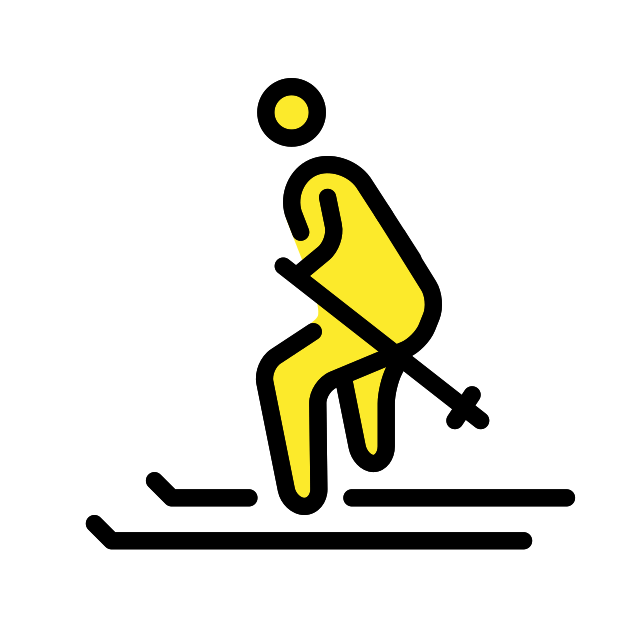
skier